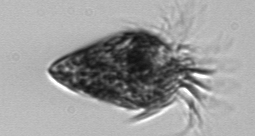
Label: Strombidium_wulffi